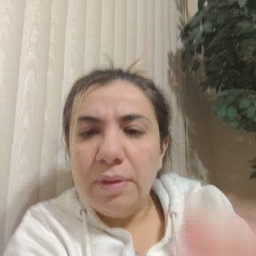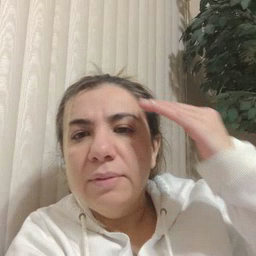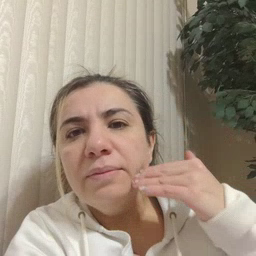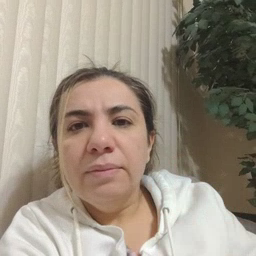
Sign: head